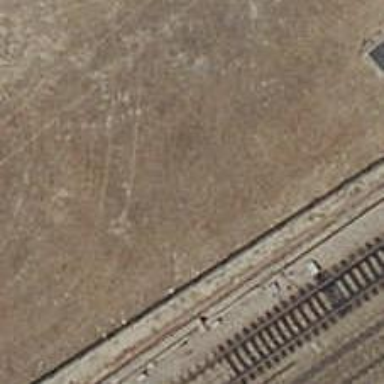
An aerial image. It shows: Public transport stop position along the railway.